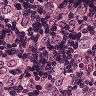
Metastatic tissue present: yes